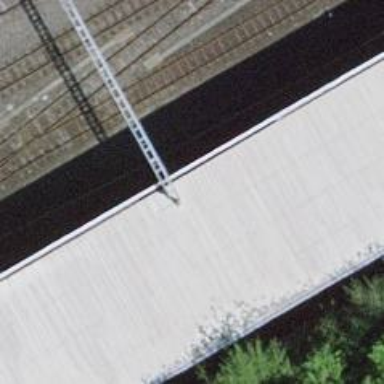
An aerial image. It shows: Narrow-gauge railway yard with one track. The yard is electrified with contact line.